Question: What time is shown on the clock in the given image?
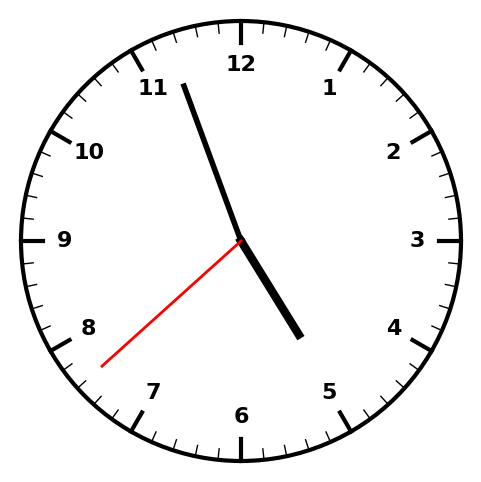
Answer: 04:56:38